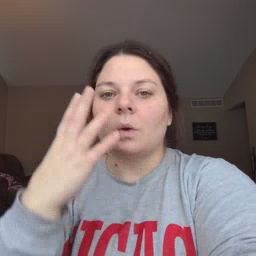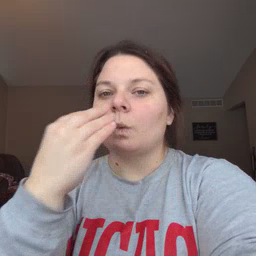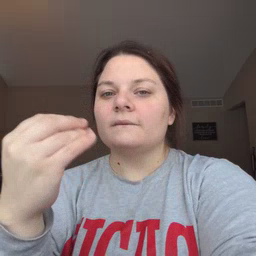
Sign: wolf